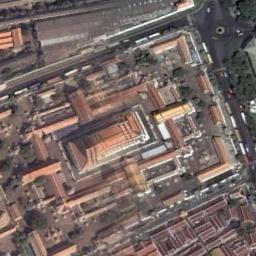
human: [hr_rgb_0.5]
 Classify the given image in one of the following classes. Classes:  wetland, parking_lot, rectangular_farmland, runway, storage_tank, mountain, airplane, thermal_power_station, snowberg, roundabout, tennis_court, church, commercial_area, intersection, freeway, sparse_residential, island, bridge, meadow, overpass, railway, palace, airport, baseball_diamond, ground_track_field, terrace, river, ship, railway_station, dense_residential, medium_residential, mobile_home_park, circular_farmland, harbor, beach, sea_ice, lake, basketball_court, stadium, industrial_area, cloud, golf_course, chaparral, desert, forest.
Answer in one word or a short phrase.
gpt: palace